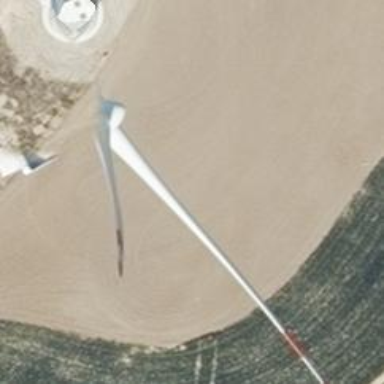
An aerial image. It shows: Wind generator powered by wind turbines of horizontal axis type. It is manufactured by Vestas.